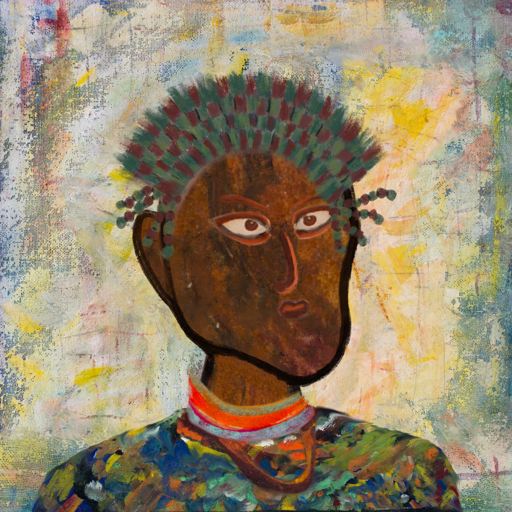
Background: Irani, Head And Neck Side: Mosgoul, Face Side: Roy_Bahadur, Bust: An_Impression, Hair Side: Blank, Head Accessory: After_Raid_Crown, Second Necklace: Comrade, Necklace: Sisters, Baby: Blank